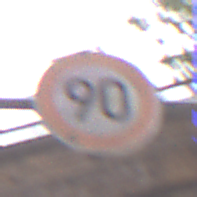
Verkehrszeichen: Geschwindigkeit90
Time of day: MorningAfternoon
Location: Outdoor (Urban)
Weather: Overcast
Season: NotSpecified
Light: Natural